Brain MRI study timepoint: followup_recurrence
T1CE (contrast-enhanced T1) slice:
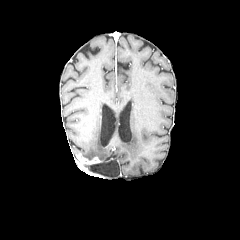
T2-FLAIR slice:
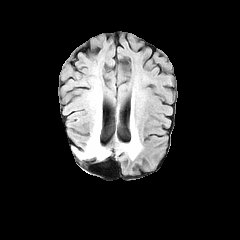